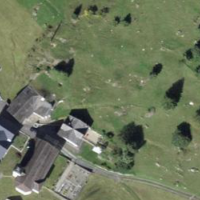
EUNIS habitat code: 26
Species observed at this site:
Udea ferrugalis
Phalangium opilio
Vanessa atalanta
Lehmannia marginata